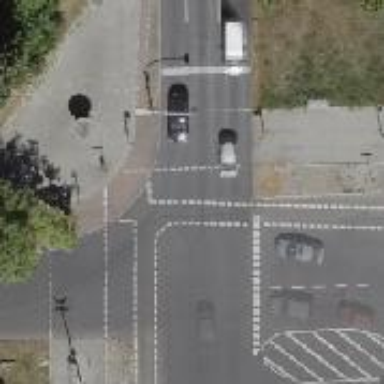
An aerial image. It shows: Crossing with traffic signals.